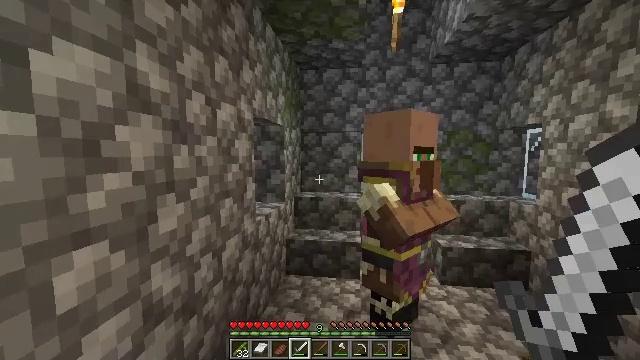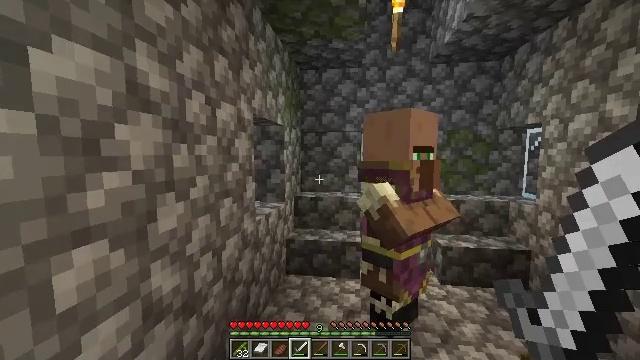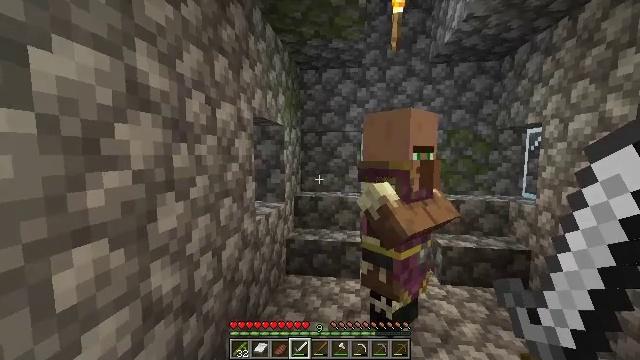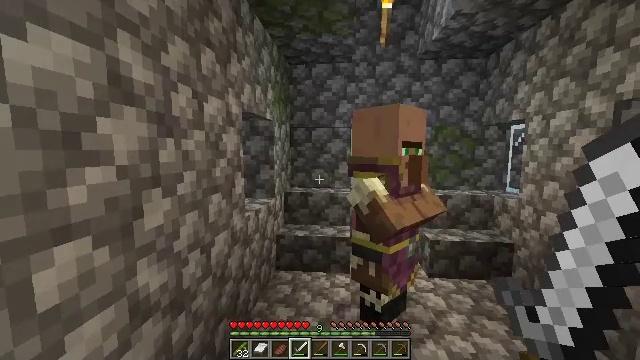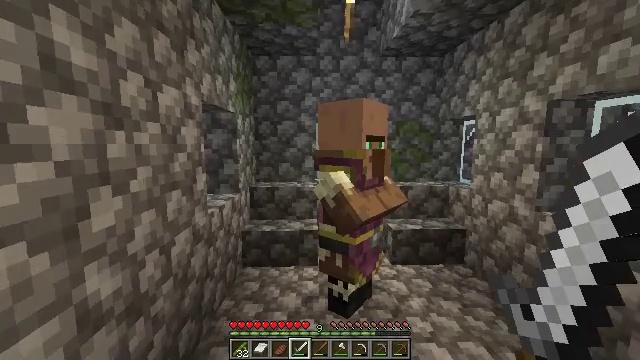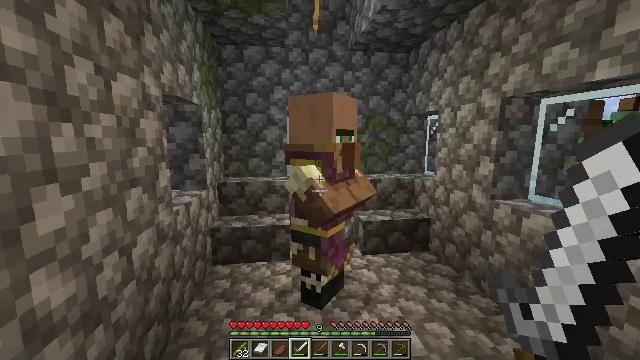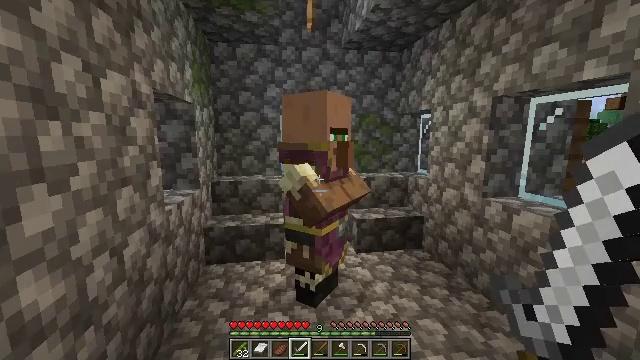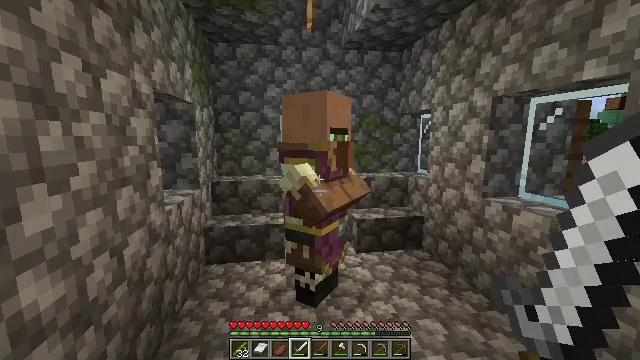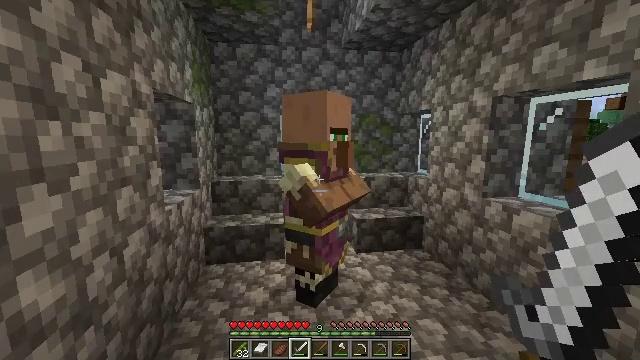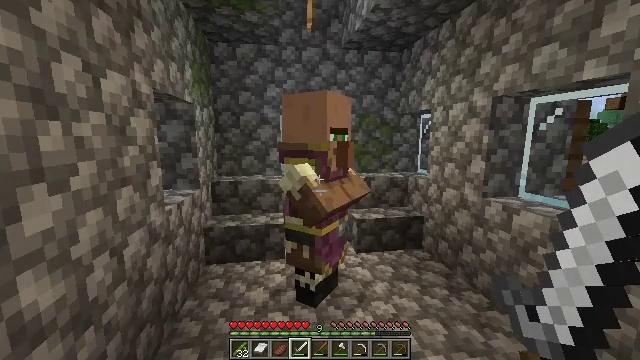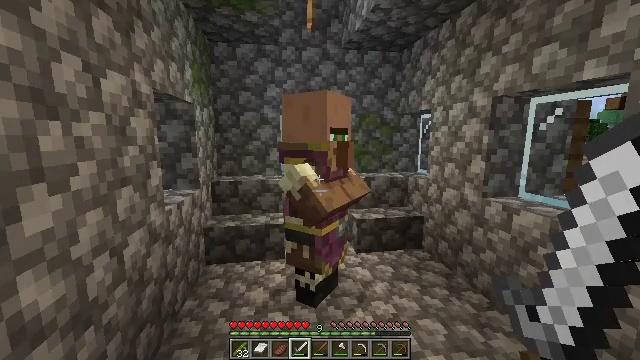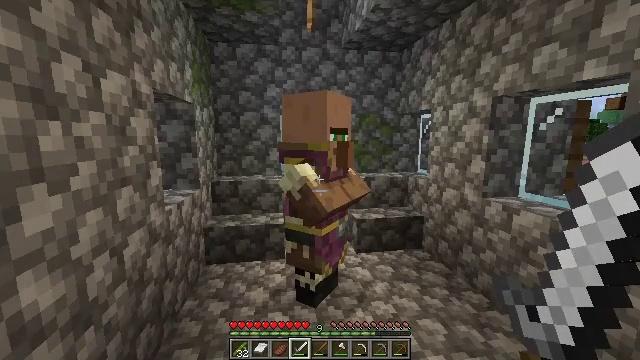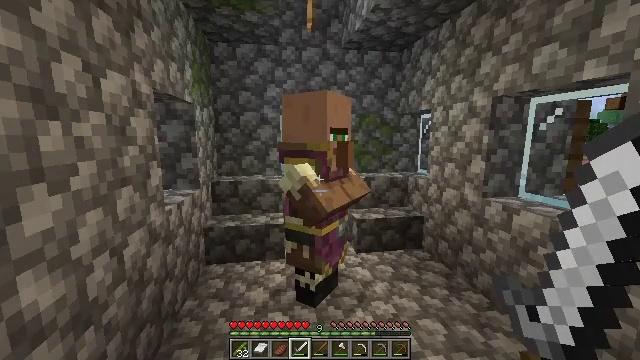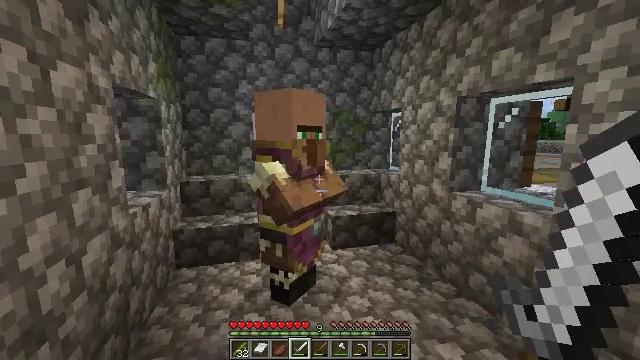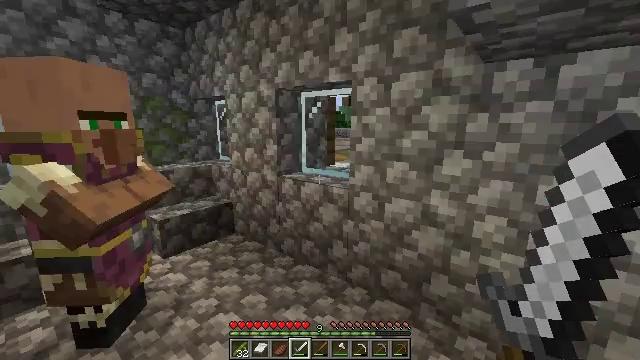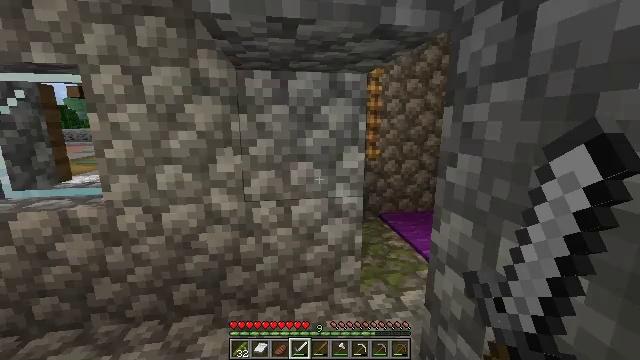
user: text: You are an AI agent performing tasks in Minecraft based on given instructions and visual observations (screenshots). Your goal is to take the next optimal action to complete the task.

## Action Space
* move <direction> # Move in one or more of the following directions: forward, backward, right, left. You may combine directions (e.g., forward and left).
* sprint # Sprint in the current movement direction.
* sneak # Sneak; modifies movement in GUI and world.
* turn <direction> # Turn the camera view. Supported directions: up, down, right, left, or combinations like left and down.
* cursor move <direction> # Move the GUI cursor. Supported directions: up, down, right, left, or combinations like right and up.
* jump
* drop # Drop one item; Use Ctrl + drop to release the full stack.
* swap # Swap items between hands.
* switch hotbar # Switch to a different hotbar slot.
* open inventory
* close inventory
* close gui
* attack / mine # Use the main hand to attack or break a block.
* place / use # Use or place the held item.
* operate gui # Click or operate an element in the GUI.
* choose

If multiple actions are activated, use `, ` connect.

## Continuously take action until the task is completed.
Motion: motion action
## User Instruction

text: Break the sweet berry bush to collect berries.
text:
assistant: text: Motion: no_op
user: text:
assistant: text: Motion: no_op
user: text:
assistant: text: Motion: turn right
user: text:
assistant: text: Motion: turn right and down
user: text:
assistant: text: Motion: turn right and down
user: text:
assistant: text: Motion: turn right
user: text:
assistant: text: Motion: no_op
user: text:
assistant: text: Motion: no_op
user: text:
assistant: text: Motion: no_op
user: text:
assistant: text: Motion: no_op
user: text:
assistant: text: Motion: no_op
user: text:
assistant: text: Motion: no_op
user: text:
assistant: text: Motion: turn right
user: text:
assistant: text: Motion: turn right and down
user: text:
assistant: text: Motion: turn right
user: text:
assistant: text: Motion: turn right
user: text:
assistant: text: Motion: no_op
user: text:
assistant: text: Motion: no_op
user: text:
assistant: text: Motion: no_op
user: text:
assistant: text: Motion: no_op
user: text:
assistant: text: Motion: no_op
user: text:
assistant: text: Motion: no_op
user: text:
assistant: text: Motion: move forward
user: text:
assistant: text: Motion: move forward
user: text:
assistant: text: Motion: move forward
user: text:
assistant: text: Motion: move forward
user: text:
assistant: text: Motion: move forward
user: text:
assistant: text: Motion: move forward
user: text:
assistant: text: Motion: move forward
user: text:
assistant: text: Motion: move forward, turn right